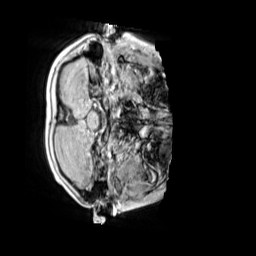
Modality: MP2RAGE
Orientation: axial
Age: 11
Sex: male
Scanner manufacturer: siemens
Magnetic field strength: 3 T
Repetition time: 4 s
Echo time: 0.00299 s